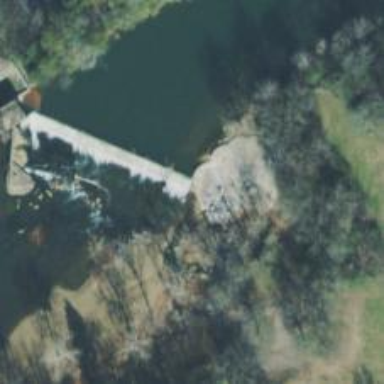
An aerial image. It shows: Weir along the waterway.